Question: I want to add something like a class diagram, made with plantuml, to a readme.md file, but I have links in the .svg file and want the reader to be able to click them from the readme.
I managed to get it working but when you click the svg it takes you to a raw.github page with only the diagram and from there you can navigate through the links. But I want the reader to be able to navigate directly from the readme, without having to click twice on the diagram.
Also it would be interesting to know if there's a way to generete the svg directly from the plantuml code, I think there are some services that allows you to do that.
Here's an example, in the plantuml code I have something like this:
'''
@startuml
abstract class Bob {
[[http://www.example.com]]
}
Bob -> Alice : hello
@enduml
'''
which creates this link: 'http://www.plantuml.com/plantuml/png/IqmgBYbAJ2vHICv9B2vMSCfFKgZcKb28ZiueAIcmqjSlBo_NIwr8p2t8ITLBpi-DZUMgvG8fqhLJSCp9J4vLi5B8ICt9oGS0'
So in the markdown I tried this: ''
When I click Bob it will take me to the example website, but as I said, first I have to click in the whole image, then on Bob.
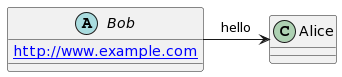
Answer: I just did some testing and the problem is that links embedded in SVGs only work when the SVG is included with an '<object>' tag, but not with an '' tag. Consider the following example HTML:
'''
<h3>A PNG Image with embedded link:</h3>
<img alt="PNG" src="http://www.plantuml.com/plantuml/png/IqmgBYbAJ2vHICv9B2vMSCfFKgZcKb28ZiueAIcmqjSlBo_NIwr8p2t8ITLBpi-DZUMgvG8fqhLJSCp9J4vLi5B8ICt9oGS0" />
<h3>A SVG Image with embedded link:</h3>
<img alt="SVG" src="http://www.plantuml.com/plantuml/svg/IqmgBYbAJ2vHICv9B2vMSCfFKgZcKb28ZiueAIcmqjSlBo_NIwr8p2t8ITLBpi-DZUMgvG8fqhLJSCp9J4vLi5B8ICt9oGS0" />
<h3>PNG as Object:</h3>
<object data="http://www.plantuml.com/plantuml/png/IqmgBYbAJ2vHICv9B2vMSCfFKgZcKb28ZiueAIcmqjSlBo_NIwr8p2t8ITLBpi-DZUMgvG8fqhLJSCp9J4vLi5B8ICt9oGS0" type="image/svg+xml"></object>
<h3>SVG as Object:</h3>
<object data="http://www.plantuml.com/plantuml/svg/IqmgBYbAJ2vHICv9B2vMSCfFKgZcKb28ZiueAIcmqjSlBo_NIwr8p2t8ITLBpi-DZUMgvG8fqhLJSCp9J4vLi5B8ICt9oGS0" type="image/svg+xml"></object>
'''
If you save the above as a local HTML file and load it in your browser you will see that only the last one works.
So the answer is to use Raw HTML to include an '<object>' tag which points to the SVG file. Of course, much of the raw HTML is stripped by GitHub, so it may not work in a README. But it would work on GitHub Pages.
---
You state that the image is a SVG, however the URL includes "png". I would be surprised if embedded links worked in a PNG file. Make sure you really are using a SVG file.
In fact, I just visited your image link (<URL> and I got back these response headers:
'''
HTTP/1.1 200 OK
Expires: Sat, 24 Feb 2018 16:44:02 GMT
Last-Modified: Tue, 22 Dec 2009 00:00:00 GMT
Cache-Control: public
Content-Type: image/png
Connection: close
Server: PlantUML/0.6
'''
Note specifically 'Content-Type:image/png'. You probably want 'image/svg+xml'. And in fact, Bob is clickable.
However, if I change "png" in the URL to "svg" like this: <URL> then I get a svg file in which Bob clickable. And, in fact, I get these repsonse headers:
'''
HTTP/1.1 200 OK
Expires: Sat, 24 Feb 2018 16:37:34 GMT
Last-Modified: Tue, 22 Dec 2009 00:00:00 GMT
Cache-Control: public
Content-Type: image/svg+xml
Content-Encoding: gzip
Vary: Accept-Encoding, User-Agent
Connection: close
Server: PlantUML/0.6
'''
Unfortunately, when editing the sample on the homepage of <URL> that I succeeded. I'm not sure if that is because the homepage only gives you a PNG or because of the reason discussed below...
If, on the other hand, you really are using a SVG file, then it would seem that something is causing your image to be wrapped in a link. Turning that off may resolve your problem.
Let's look at <URL> for an example.
On their home page they have a diagram which is clickable (the entire image, not just a portion of it). If we "view source", we see that the image tag is in fact wrapped in an anchor tag:
'''
<a href=http://www.plantuml.com/plantuml><img id="im" src=http://www.plantuml.com/plantuml/png/SyfFKj2rKt3CoKnELR1Io4ZDoSa70000></a>
'''
We see the image:
'''
<img id="im" src=http://www.plantuml.com/plantuml/png/SyfFKj2rKt3CoKnELR1Io4ZDoSa70000>
'''
is wrapped inside the link:
'''
<a href=http://www.plantuml.com/plantuml>...</a>'
'''
However, on <URL>, the images are not wrapped in links and therefore they are not clickable. If you can get your entire image to not be clickable, then perhaps a link inside the image would be recognized and be clickable.
Unfortunately, that may not be possible. You mention that you are including the image in your README and you mention GitHub. I'm assuming that your README is being hosted on GitHub. GitHub includes a (helpful) script on their site which finds all images and wraps them in a link which points at the image. Of course, GitHub does not provide a way for users to disable that script. You seem to be in one of the rare situations were the script is actually not so helpful. For the kind of control you desire, you would need to host your own documents on your own server where you have full control.